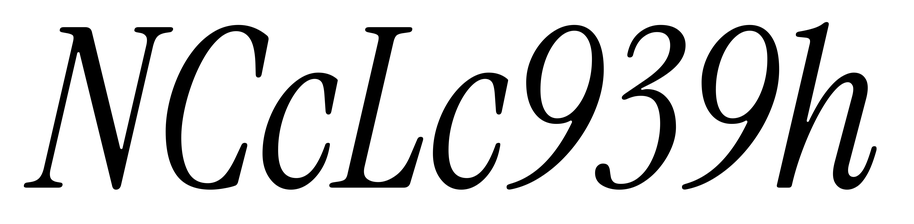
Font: InstrumentSerif-Italic